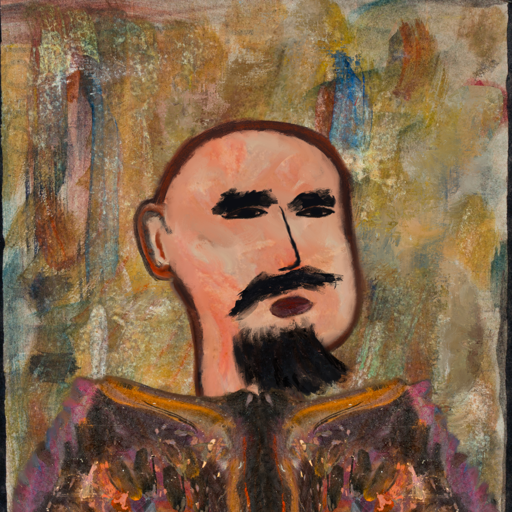
Background: Pipe, Head And Neck Side: Roy_Bahadur, Face Side: Mosgoul, Bust: Gypsy_Queen, Hair Side: Blank, Head Accessory: Blank, Second Necklace: Blank, Necklace: Blank, Baby: Blank